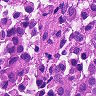
Metastatic tissue present: yes